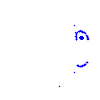
Particle: proton